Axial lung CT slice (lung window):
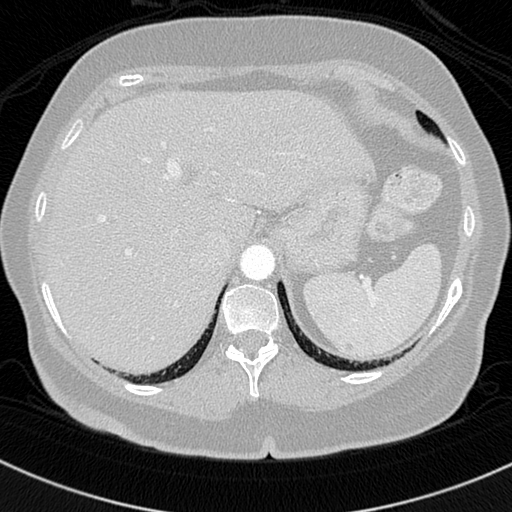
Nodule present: no